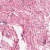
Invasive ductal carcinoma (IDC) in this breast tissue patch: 0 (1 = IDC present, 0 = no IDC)